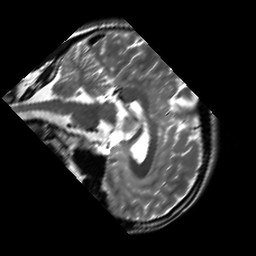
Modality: T2w
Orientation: sagittal
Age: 21
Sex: male
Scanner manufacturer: siemens
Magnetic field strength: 3 T
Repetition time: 7 s
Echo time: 0.09 s